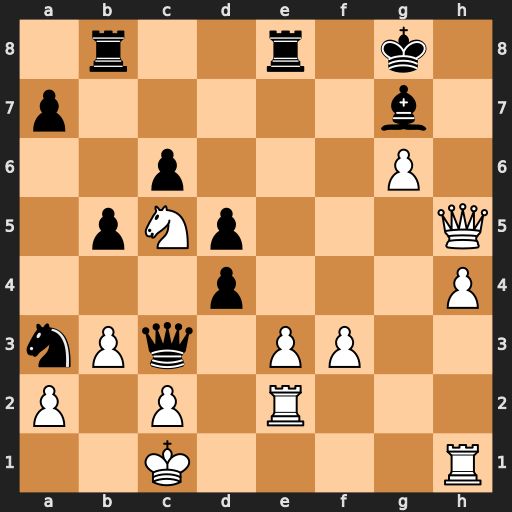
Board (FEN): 1r2r1k1/p5b1/2p3P1/1pNp3Q/3p3P/nPq1PP2/P1P1R3/2K4R
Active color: w
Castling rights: -
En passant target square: -
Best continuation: Qh7+ Kf8 Nd7+ Ke7 Qxg7+